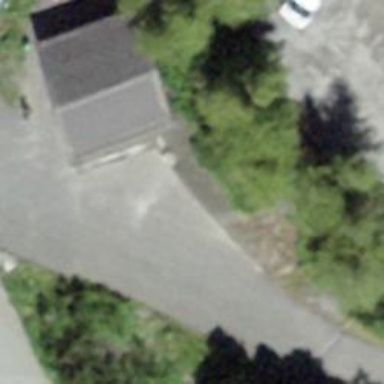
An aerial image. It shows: Building with toilets.